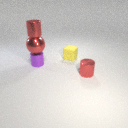
small red metal cylinder above large red metal sphere